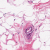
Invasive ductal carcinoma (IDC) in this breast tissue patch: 0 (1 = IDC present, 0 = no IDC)